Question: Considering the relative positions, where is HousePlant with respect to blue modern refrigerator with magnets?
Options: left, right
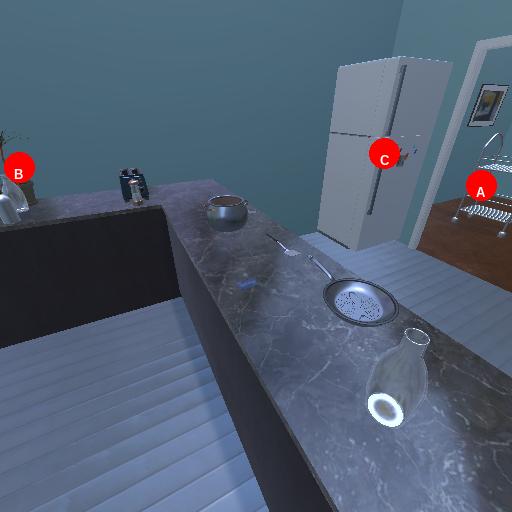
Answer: left